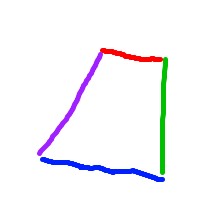
Shape: trapezoid